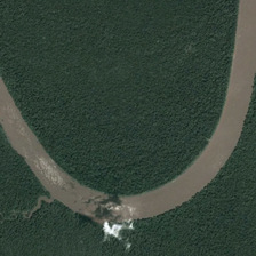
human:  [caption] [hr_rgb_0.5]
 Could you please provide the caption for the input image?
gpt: The river rushes around the bend in the forest.

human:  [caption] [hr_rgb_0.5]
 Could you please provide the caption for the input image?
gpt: The river runs quickly around the bend in this forest.

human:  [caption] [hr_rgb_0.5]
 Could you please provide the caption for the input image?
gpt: A river runs through the river.

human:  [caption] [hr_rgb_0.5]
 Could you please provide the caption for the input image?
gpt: The river flows rapidly around this forest curve.

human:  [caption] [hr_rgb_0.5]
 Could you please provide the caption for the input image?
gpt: A tributary flows into the river and there is a cloud on the river.